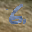
Label: 6